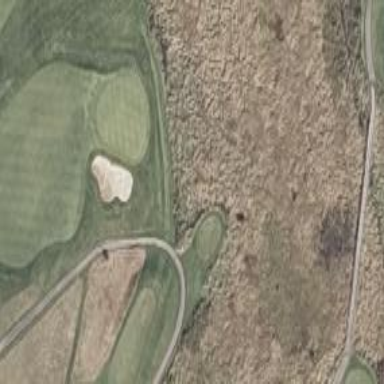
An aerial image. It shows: Golf fairway surrounded by grass.